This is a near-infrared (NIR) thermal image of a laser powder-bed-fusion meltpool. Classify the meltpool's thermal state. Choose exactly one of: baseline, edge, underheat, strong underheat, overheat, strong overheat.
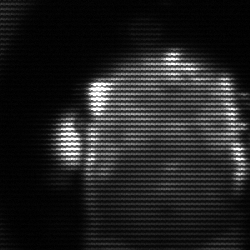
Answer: baseline